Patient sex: F
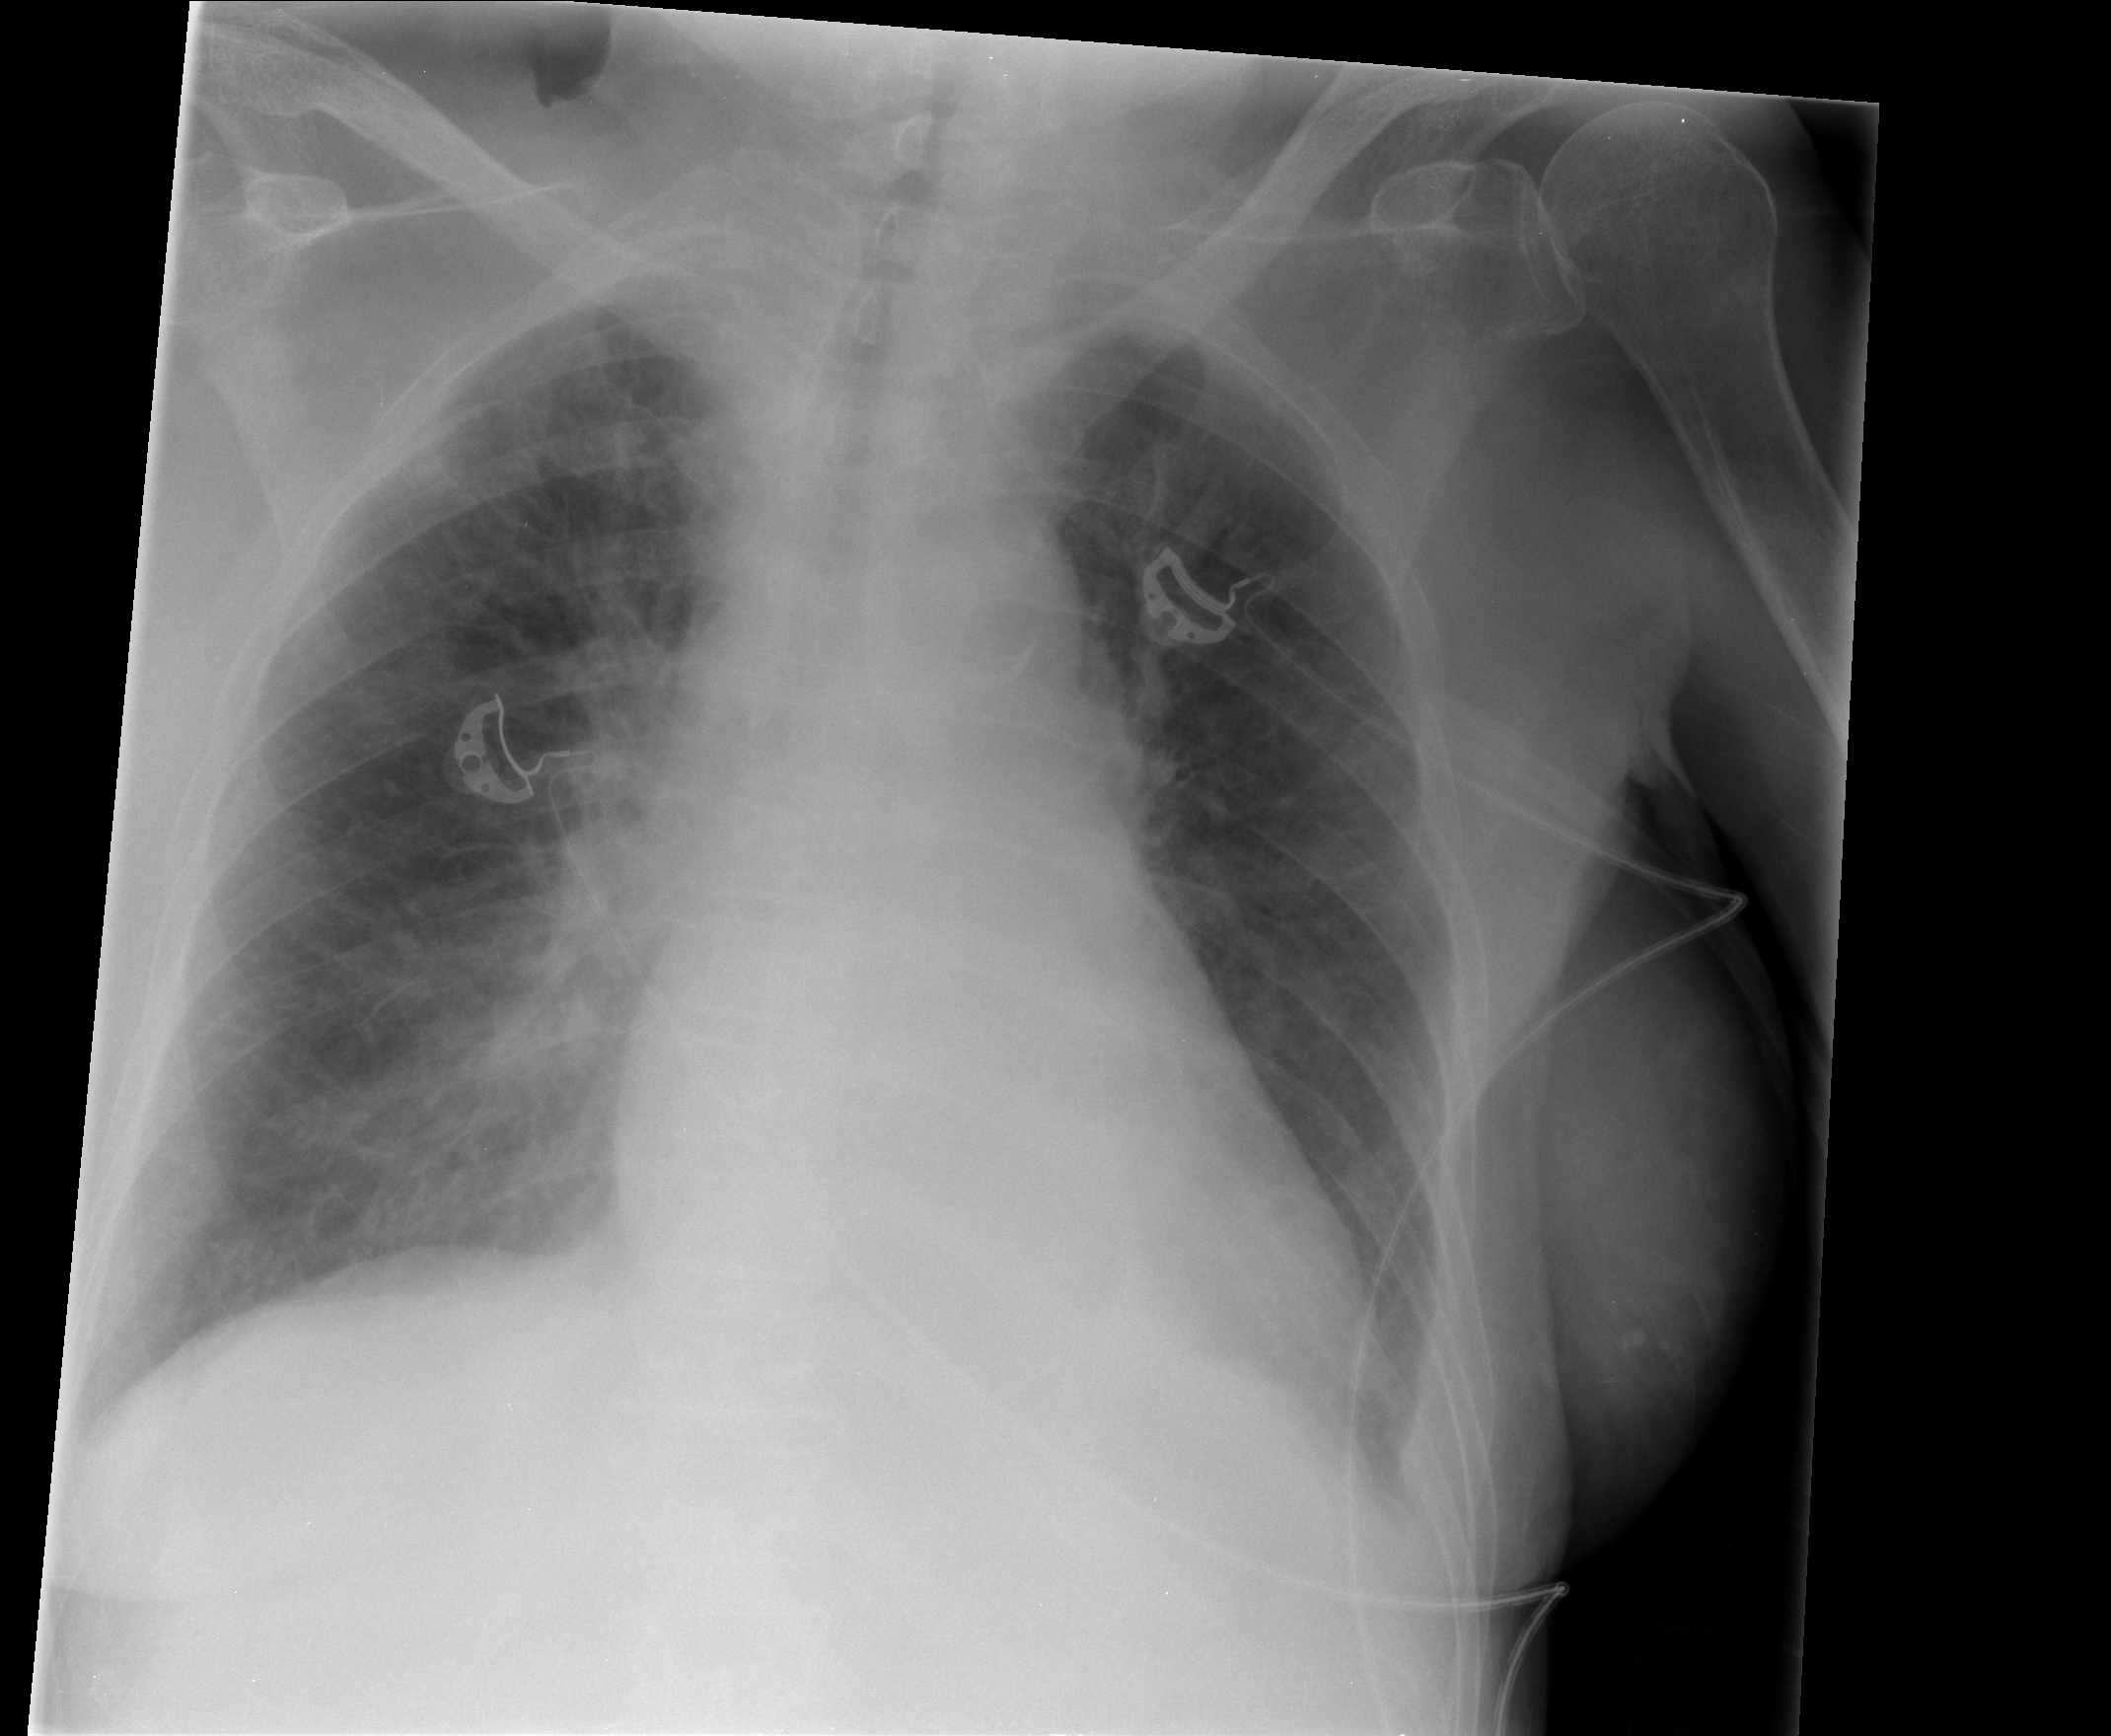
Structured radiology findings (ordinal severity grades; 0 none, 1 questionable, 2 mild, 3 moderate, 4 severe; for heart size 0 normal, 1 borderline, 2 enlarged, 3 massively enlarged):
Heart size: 0
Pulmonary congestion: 0
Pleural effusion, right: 1
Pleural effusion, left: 1
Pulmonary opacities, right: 0
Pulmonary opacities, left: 0
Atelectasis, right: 0
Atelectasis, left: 2